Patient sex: F
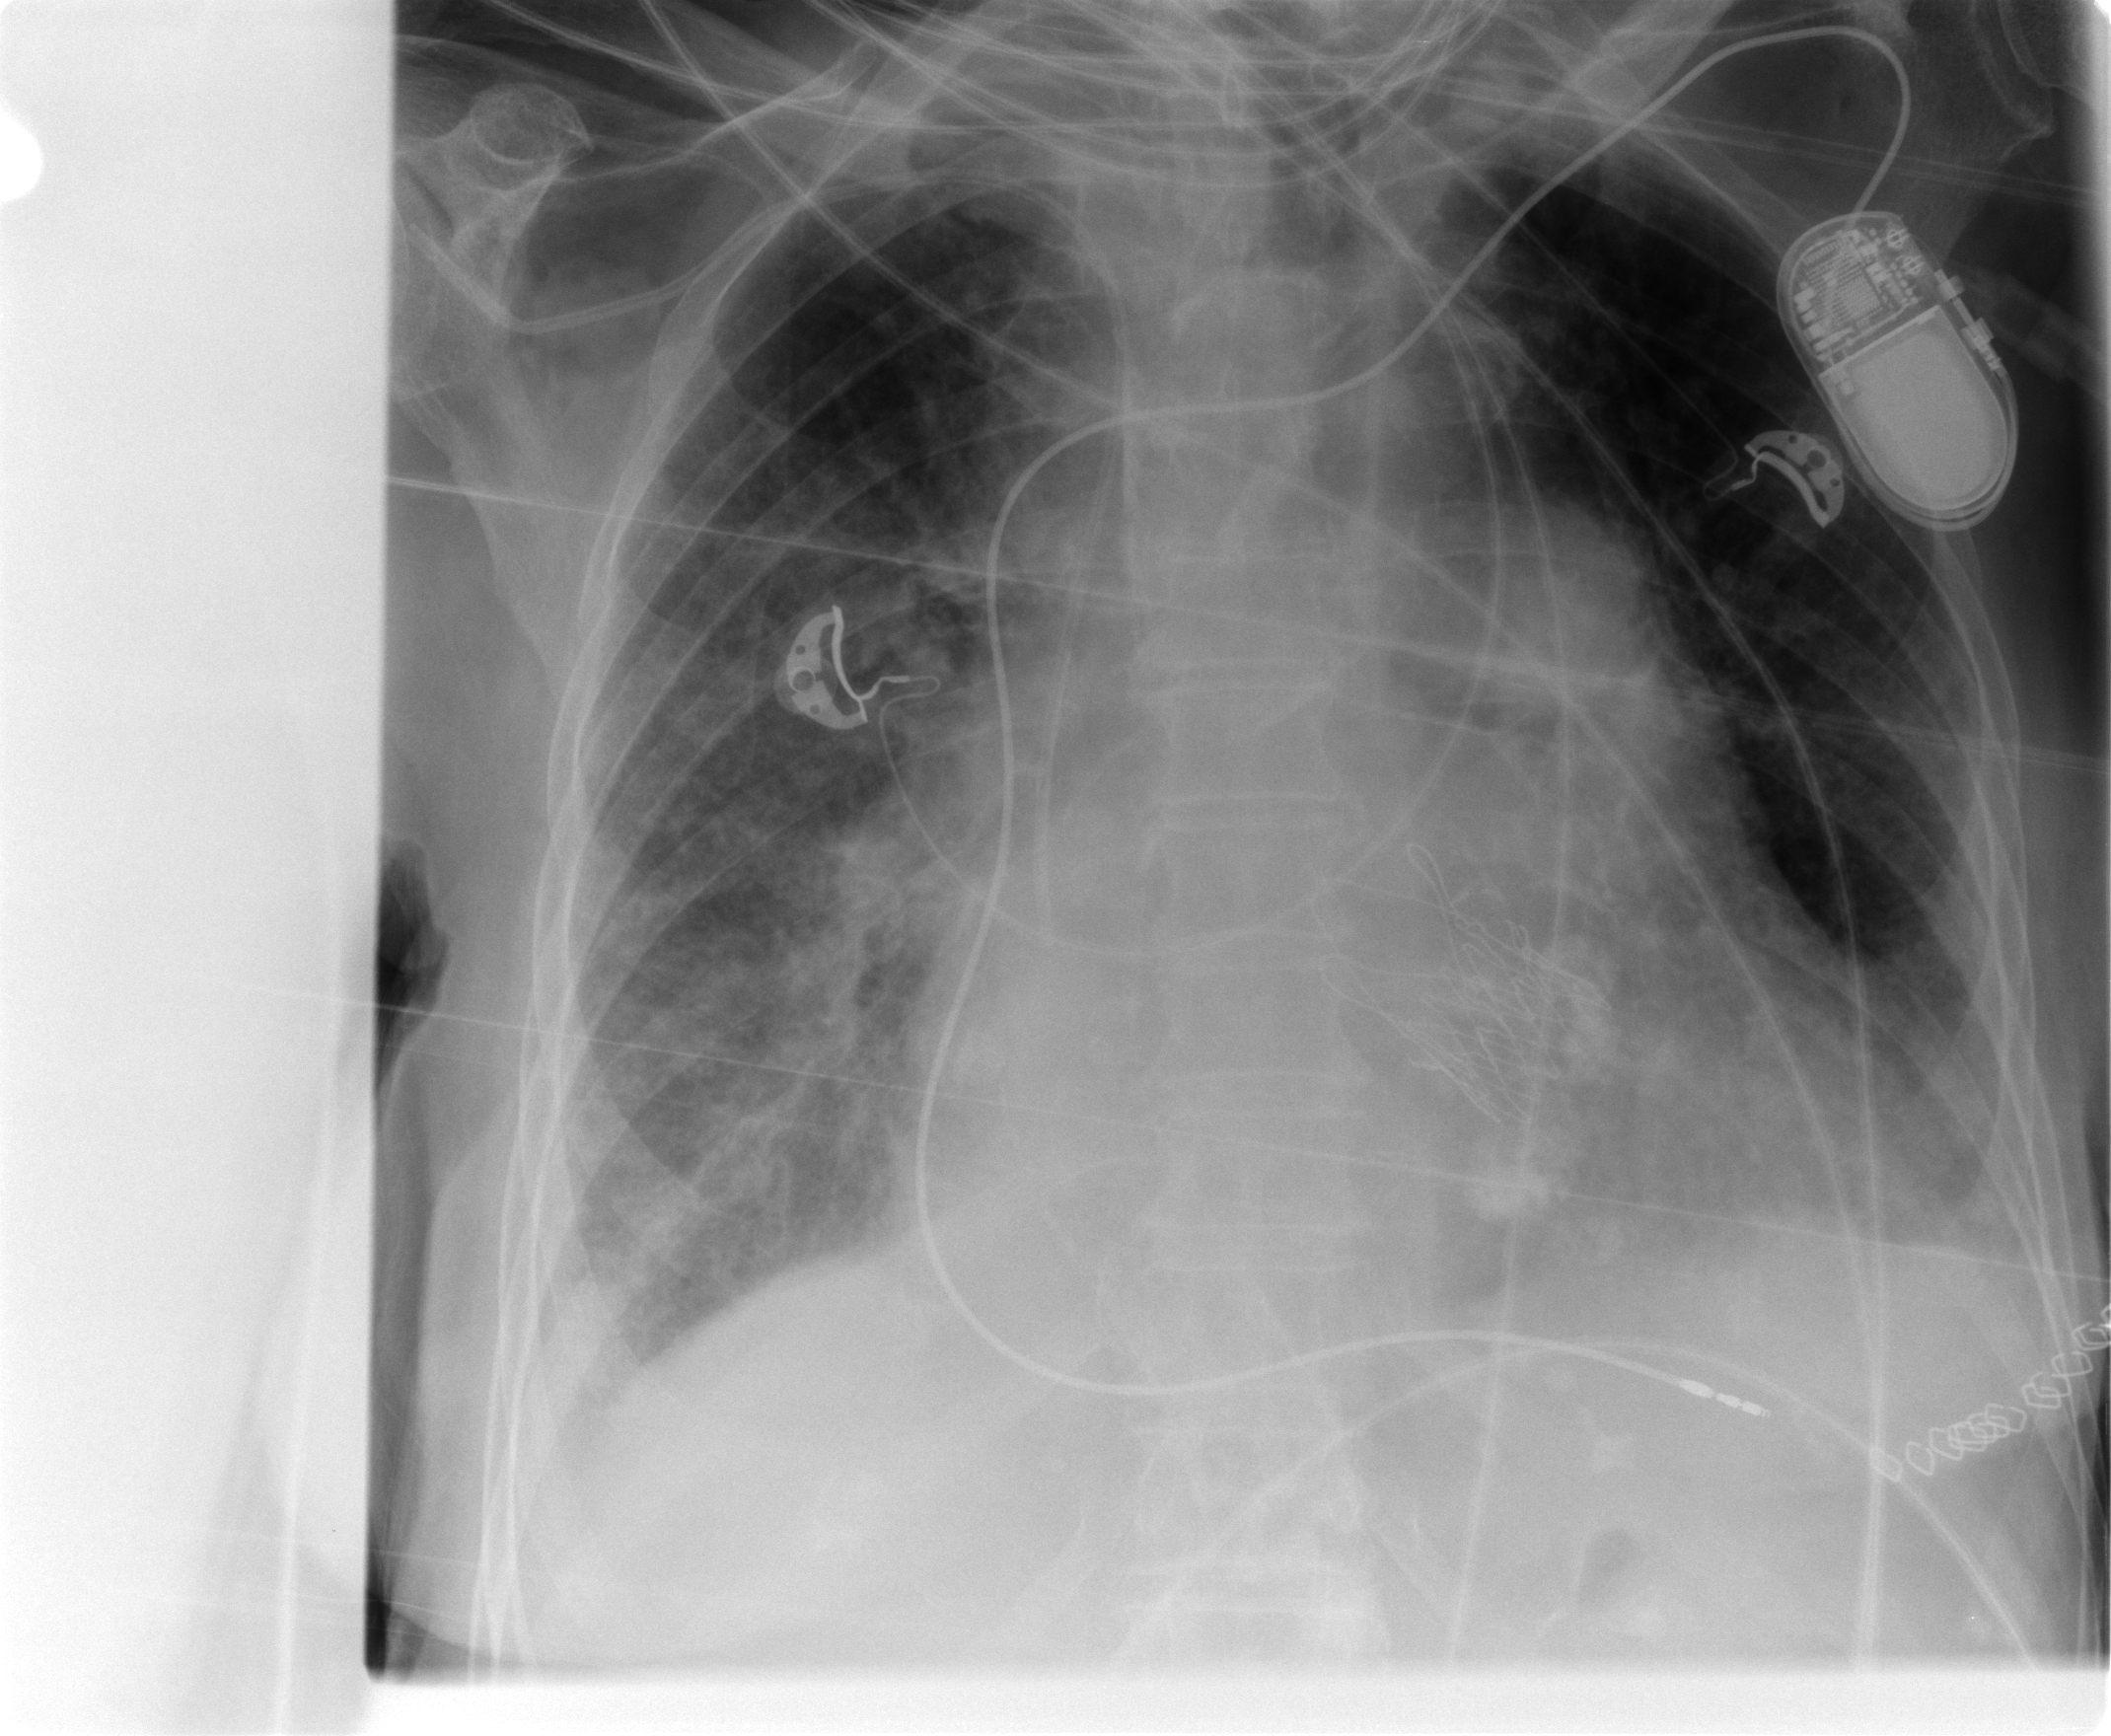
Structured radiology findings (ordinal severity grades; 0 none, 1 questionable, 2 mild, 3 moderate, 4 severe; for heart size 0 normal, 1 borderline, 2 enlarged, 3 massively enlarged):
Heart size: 2
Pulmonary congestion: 2
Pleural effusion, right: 2
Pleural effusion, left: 2
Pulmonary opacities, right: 3
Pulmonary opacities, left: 0
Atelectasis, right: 3
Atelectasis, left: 2